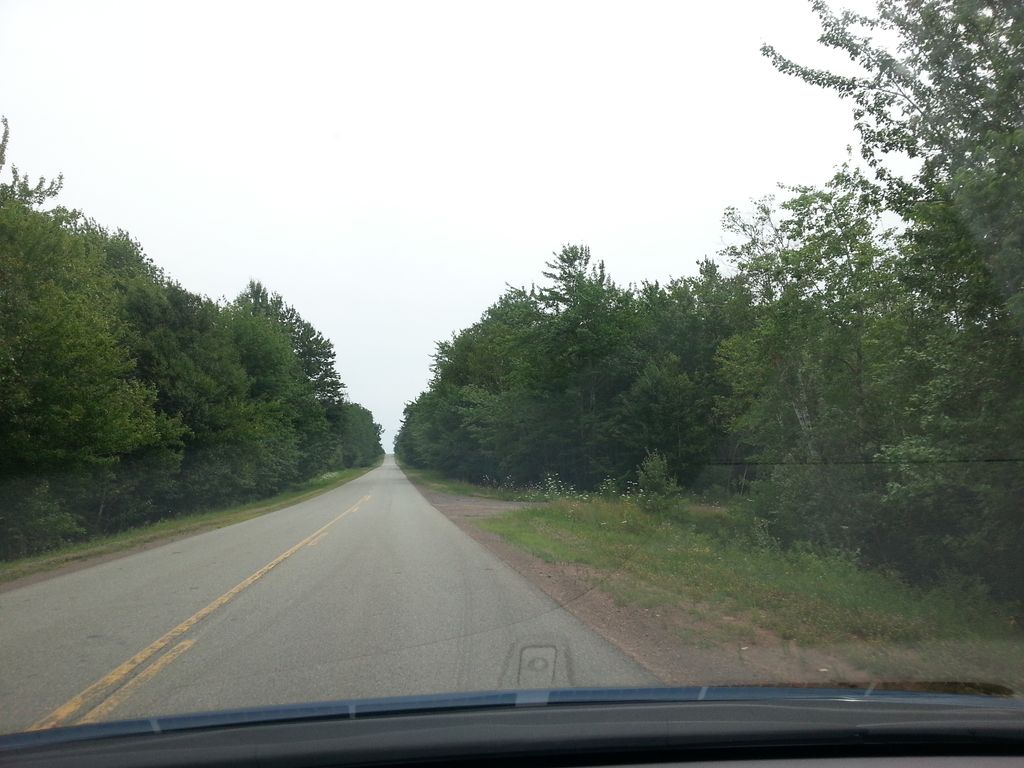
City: charlottetown